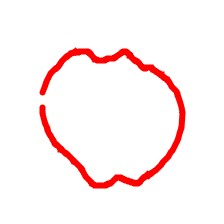
Shape: circle